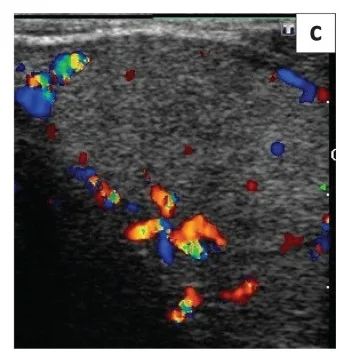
(b and c) Longitudinal view ultrasound. Demonstrates predominantly peripheral flow on colour flow Doppler.
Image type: radiology (ultrasound)